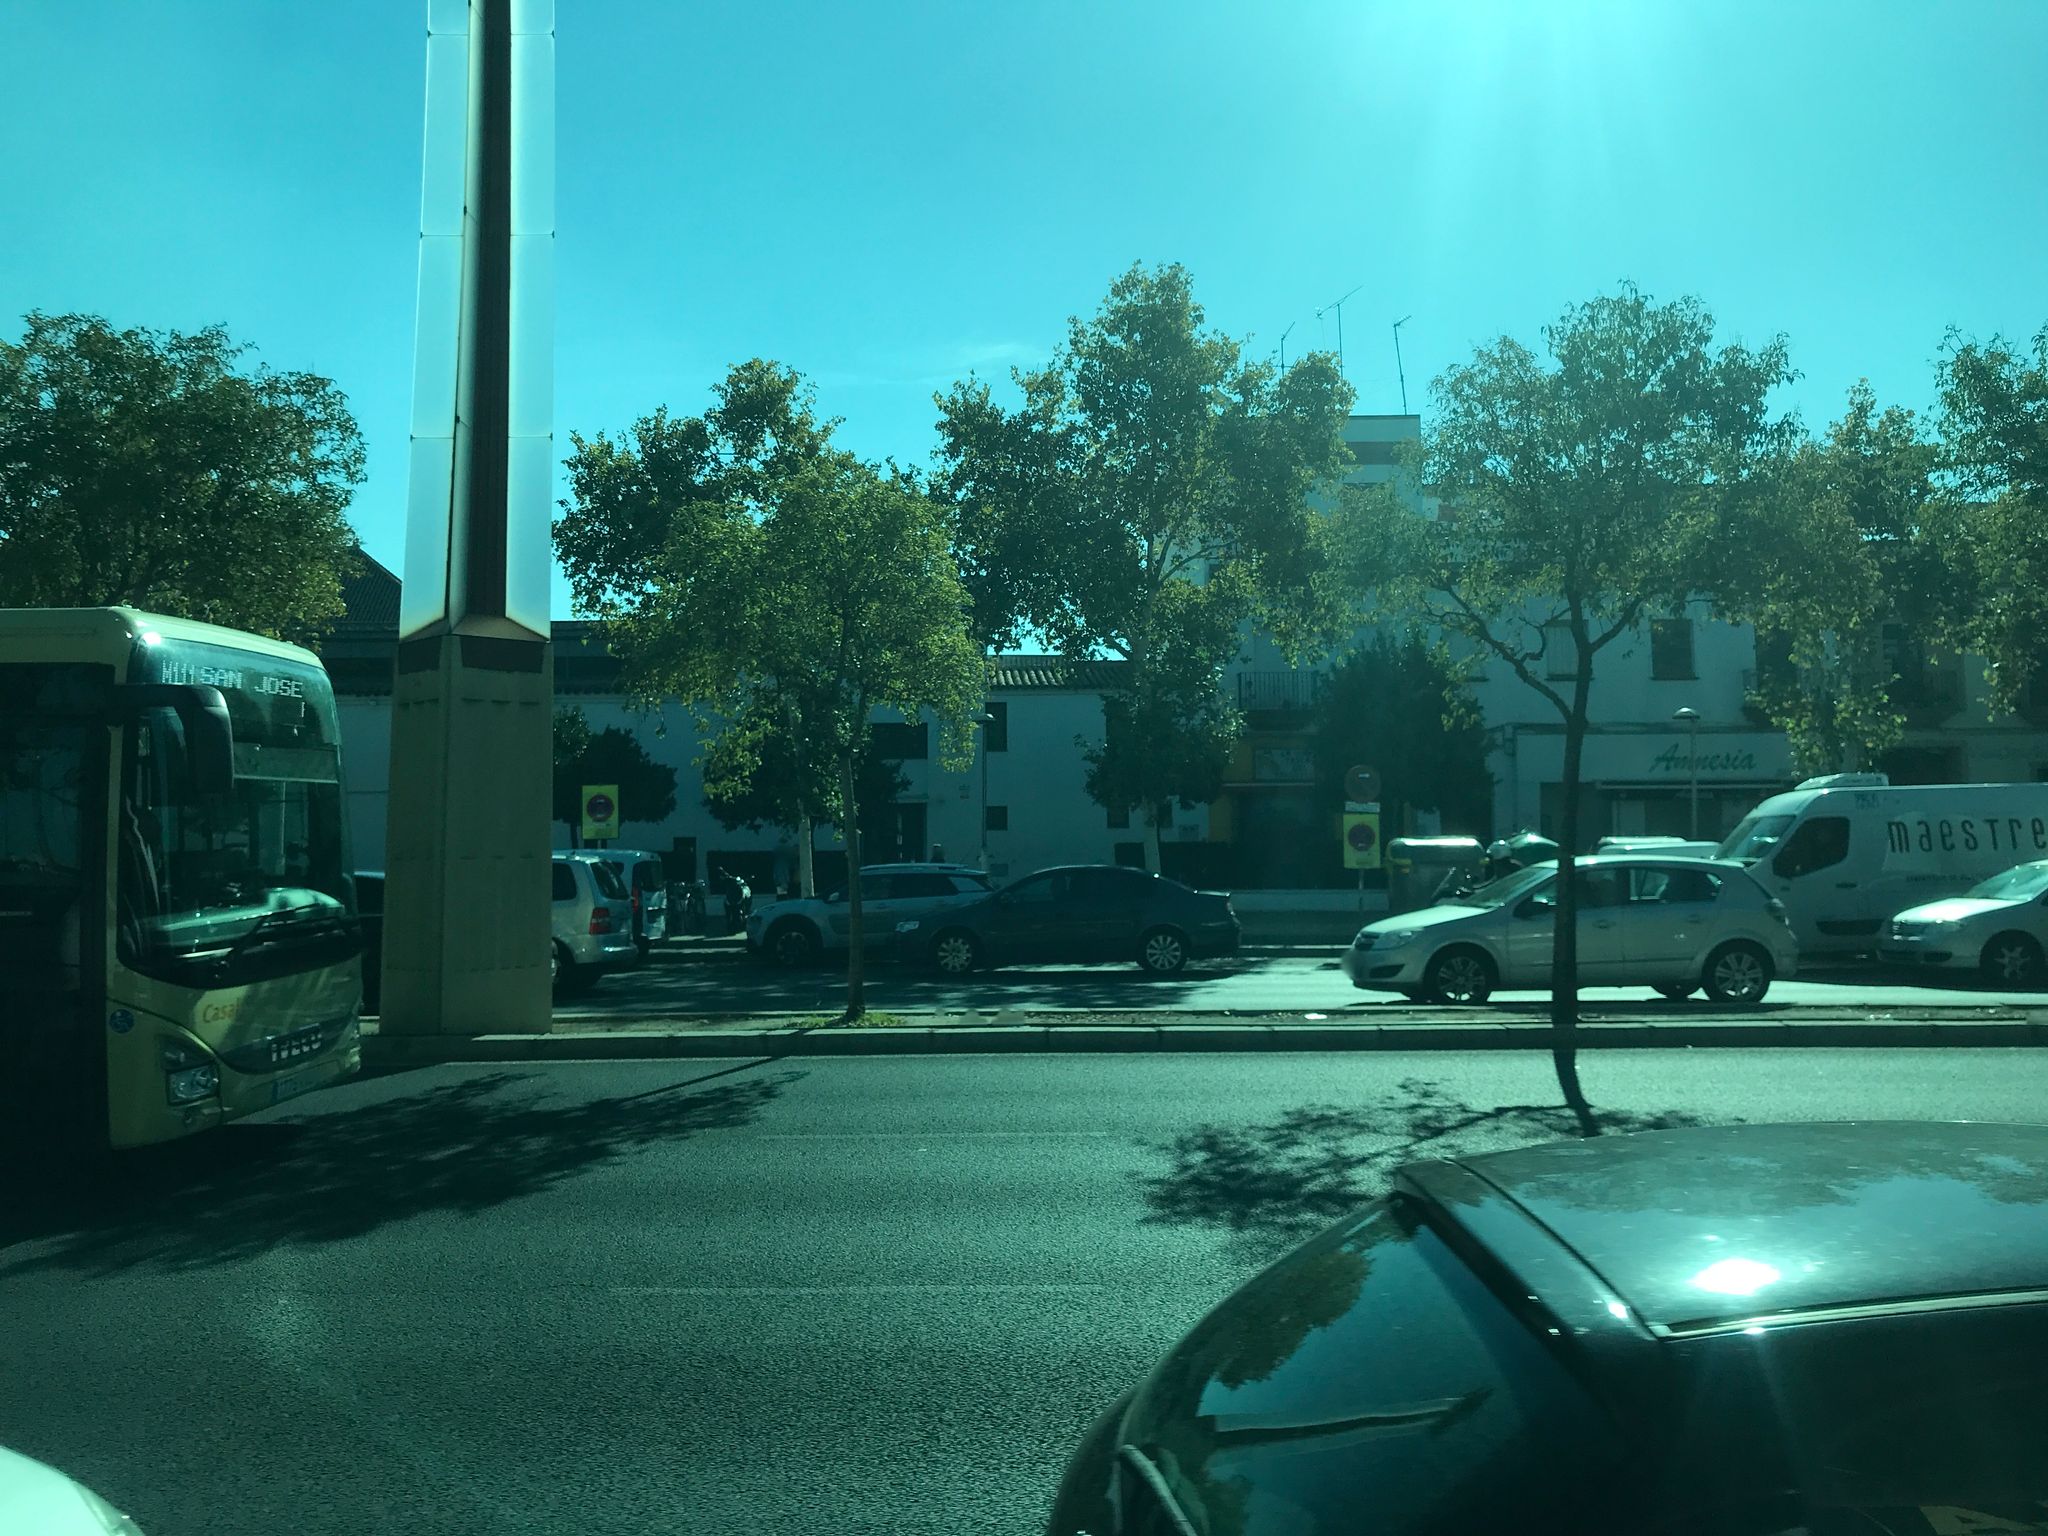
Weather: clear
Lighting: day
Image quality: good
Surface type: driving surface
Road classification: busway
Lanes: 3
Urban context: urban centre
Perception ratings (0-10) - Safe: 3.38, Lively: 7.8, Beautiful: 4.95, Boring: 2.54, Depressing: 8.39, Wealthy: 4.05